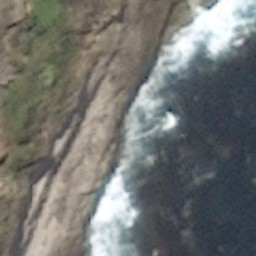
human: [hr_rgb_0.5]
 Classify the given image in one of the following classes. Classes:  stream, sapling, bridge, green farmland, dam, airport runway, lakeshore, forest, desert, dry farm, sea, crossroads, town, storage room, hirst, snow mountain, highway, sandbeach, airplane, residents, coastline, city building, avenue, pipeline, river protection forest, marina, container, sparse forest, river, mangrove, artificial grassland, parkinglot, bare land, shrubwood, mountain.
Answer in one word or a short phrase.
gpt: coastline